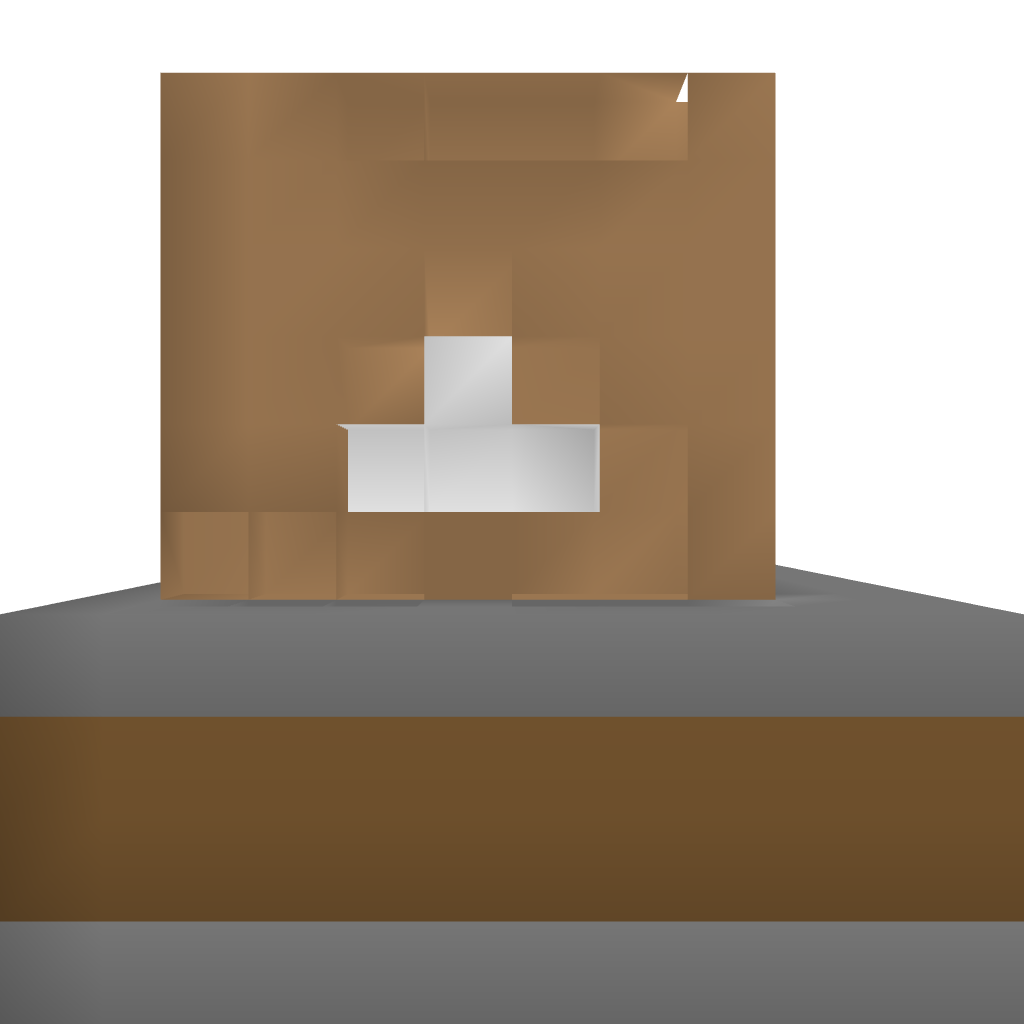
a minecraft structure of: Office cube wooden house no roof 40% earth below